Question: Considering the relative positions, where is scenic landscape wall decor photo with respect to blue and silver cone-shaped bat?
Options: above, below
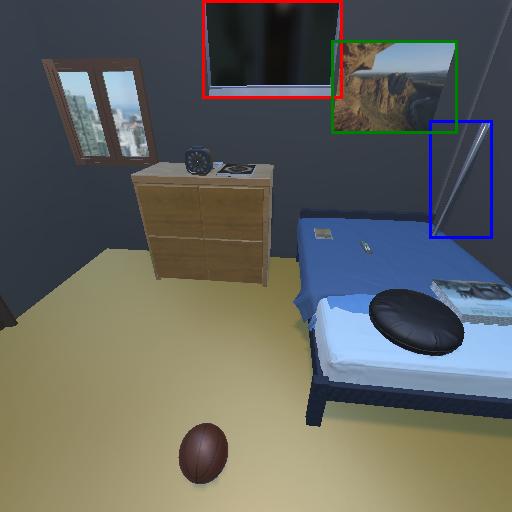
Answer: above